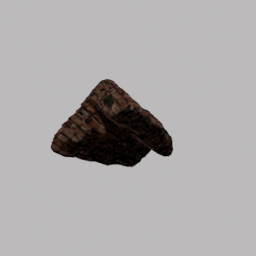
Label: architecture